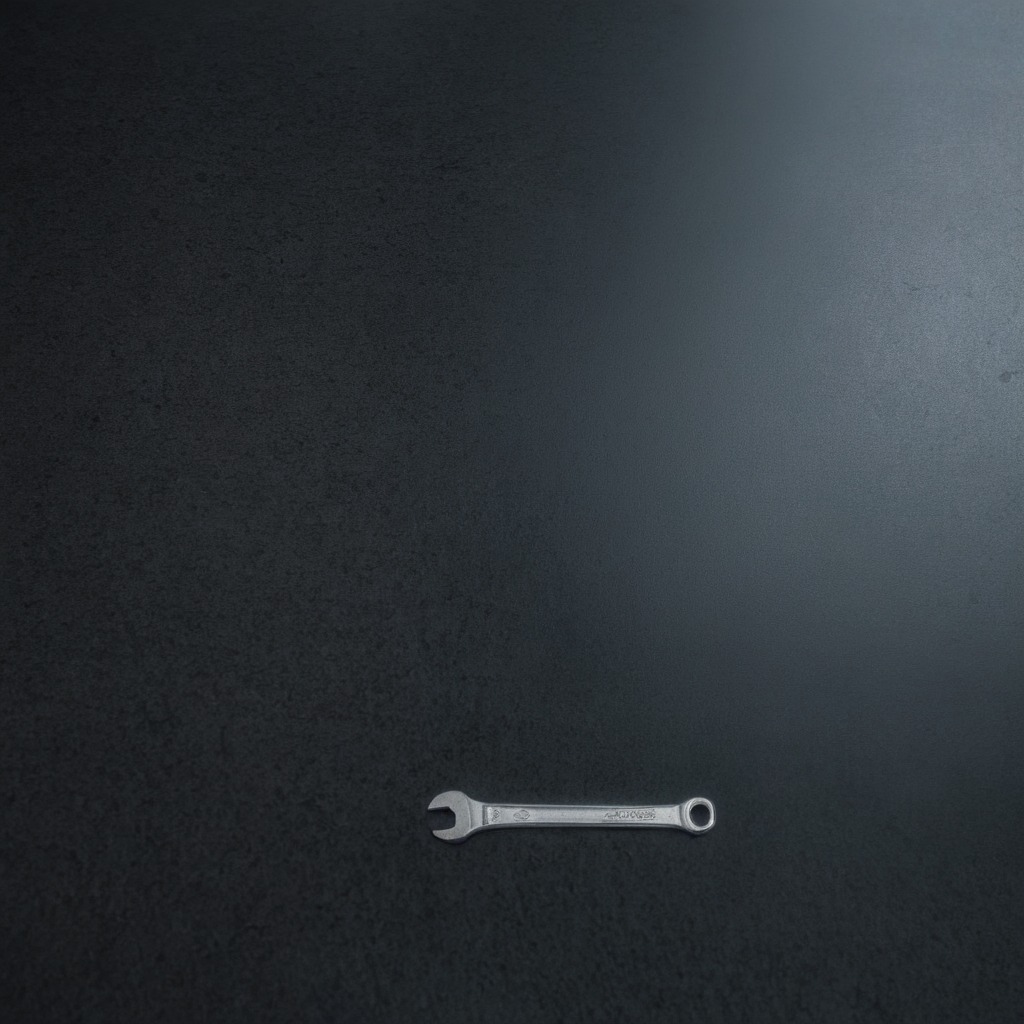
An wrench is lying on the clean granite table inside a workshop at night.